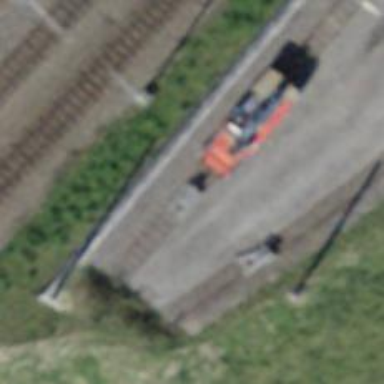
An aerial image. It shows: Railway buffer stop.